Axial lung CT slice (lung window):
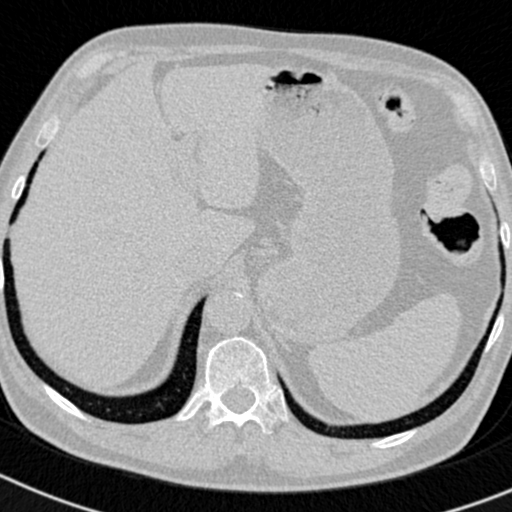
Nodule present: no